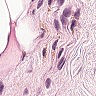
Metastatic tissue present: no